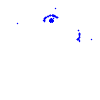
Particle: electron